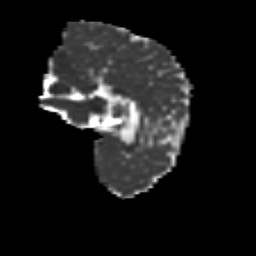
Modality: MD
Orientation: sagittal
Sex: female
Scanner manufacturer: siemens
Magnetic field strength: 3 T
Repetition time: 5 s
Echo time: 0.071 s